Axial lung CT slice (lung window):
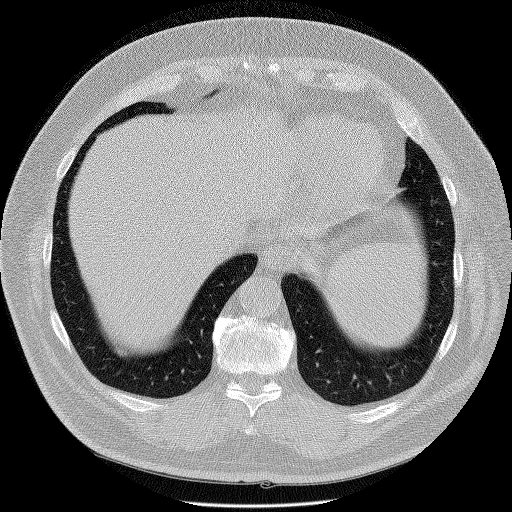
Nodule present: no